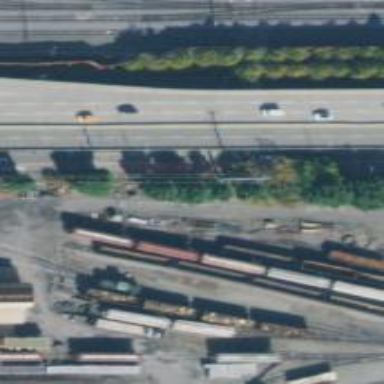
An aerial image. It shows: Railway yard in service.